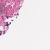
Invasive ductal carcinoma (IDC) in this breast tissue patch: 0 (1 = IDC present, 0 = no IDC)